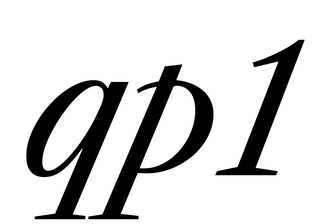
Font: LibreCaslonText-Italic_Italic